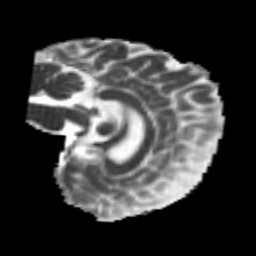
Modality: MD
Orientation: sagittal
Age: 25
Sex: female
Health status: healthy
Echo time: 0.074 s